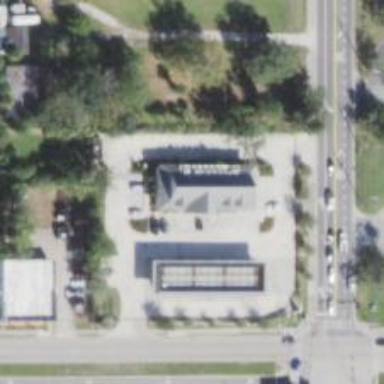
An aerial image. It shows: Convenience shop.